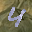
Label: 4